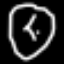
Label: clock